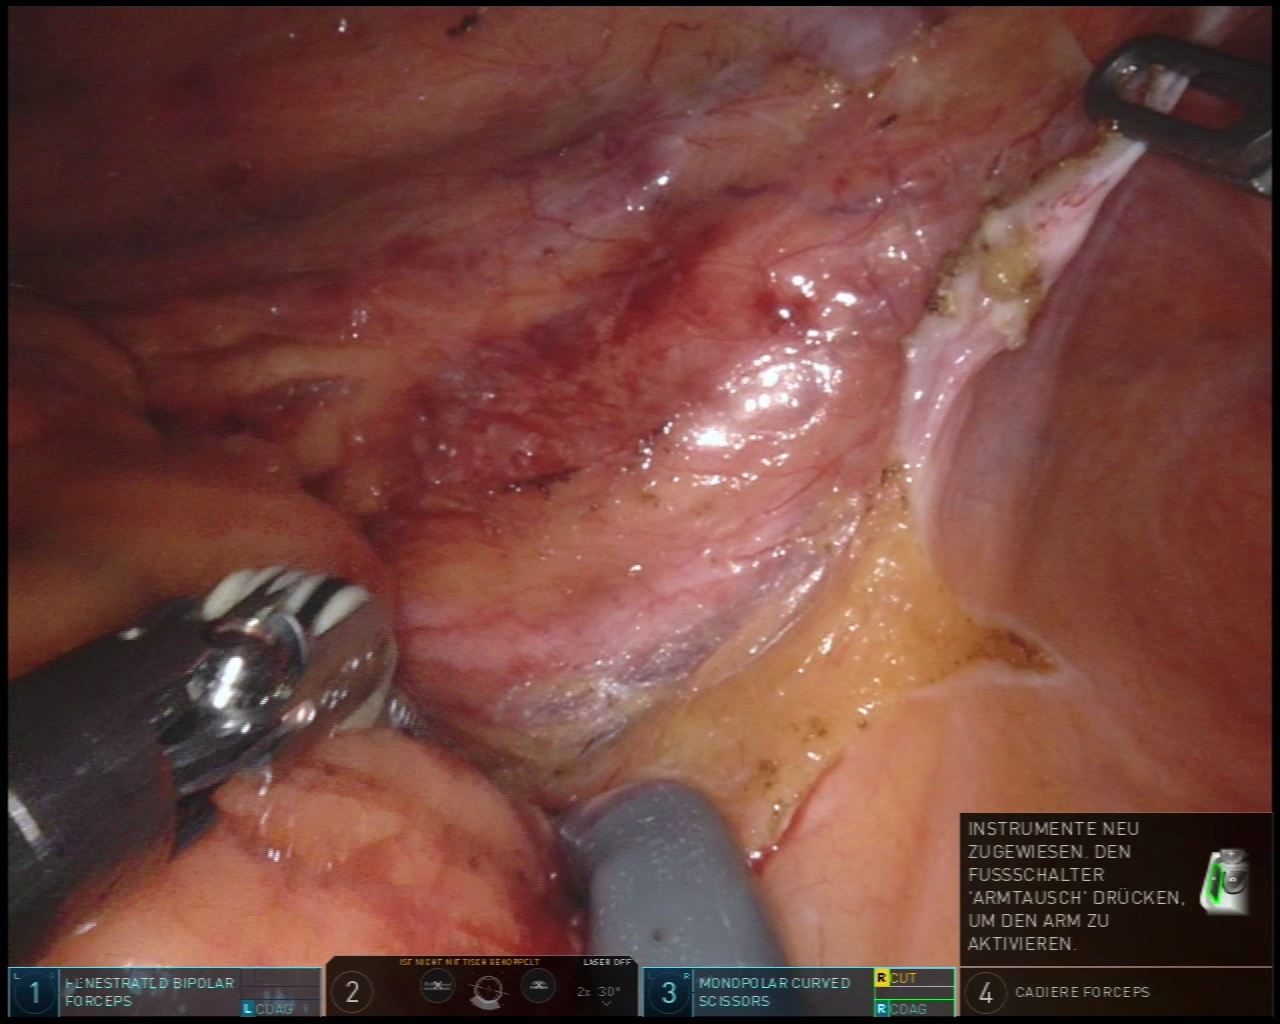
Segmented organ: ureter
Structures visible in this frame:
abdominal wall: yes
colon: no
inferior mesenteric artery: no
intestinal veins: no
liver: no
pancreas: no
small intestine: no
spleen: no
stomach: no
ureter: yes
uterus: no
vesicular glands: no